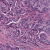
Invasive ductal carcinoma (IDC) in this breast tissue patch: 1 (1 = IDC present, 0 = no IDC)